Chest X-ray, AP view. Patient: 59 years old, sex F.
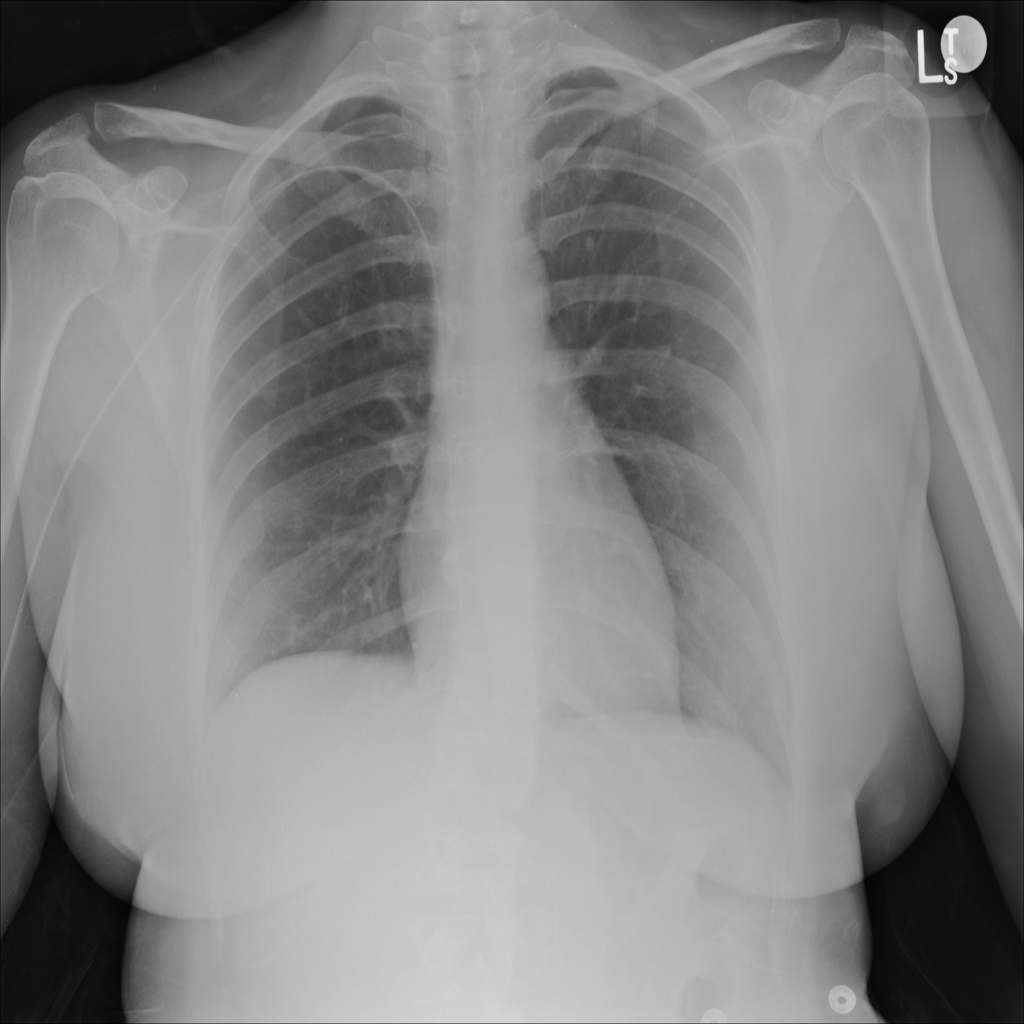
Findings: No Finding